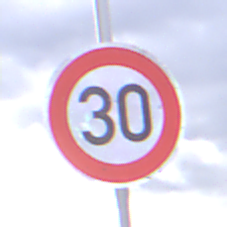
Verkehrszeichen: Geschwindigkeit30
Umgebung: Outdoor, Suburban
Tageszeit: MorningAfternoon
Wetter: PartlyCloudy
Licht: Natural
Jahreszeit: NotSpecified
Kontrast: LowContrast